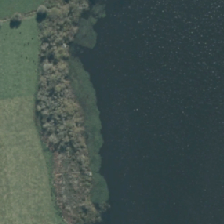
Land cover: lake_pond